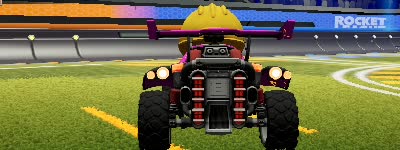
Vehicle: octane